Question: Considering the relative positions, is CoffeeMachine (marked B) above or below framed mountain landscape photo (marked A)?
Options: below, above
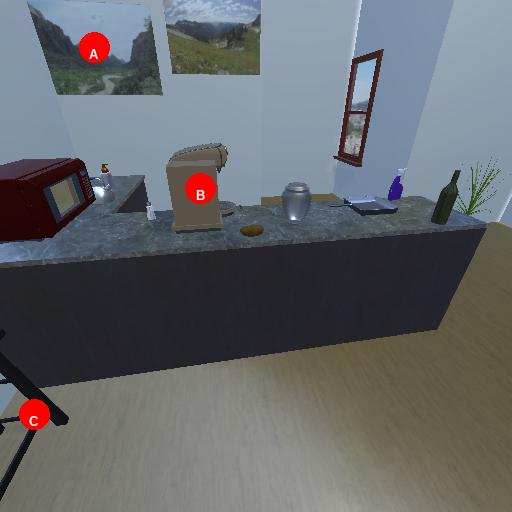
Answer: below